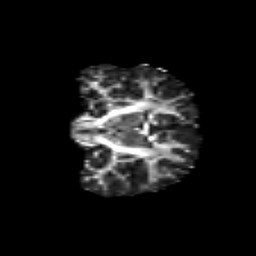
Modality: FA
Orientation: coronal
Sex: female
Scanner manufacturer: siemens
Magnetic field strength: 3 T
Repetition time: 5 s
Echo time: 0.071 s